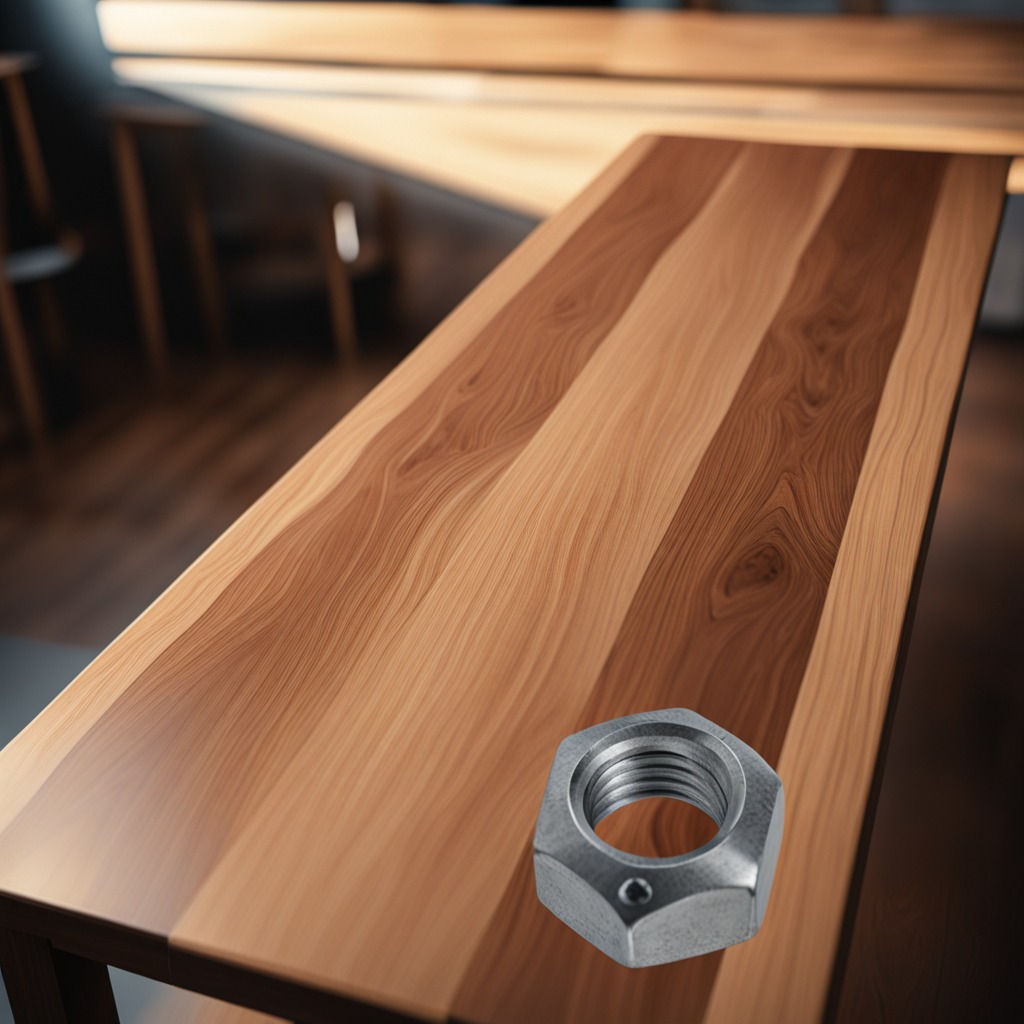
A metal nut is lying on the wooden table.